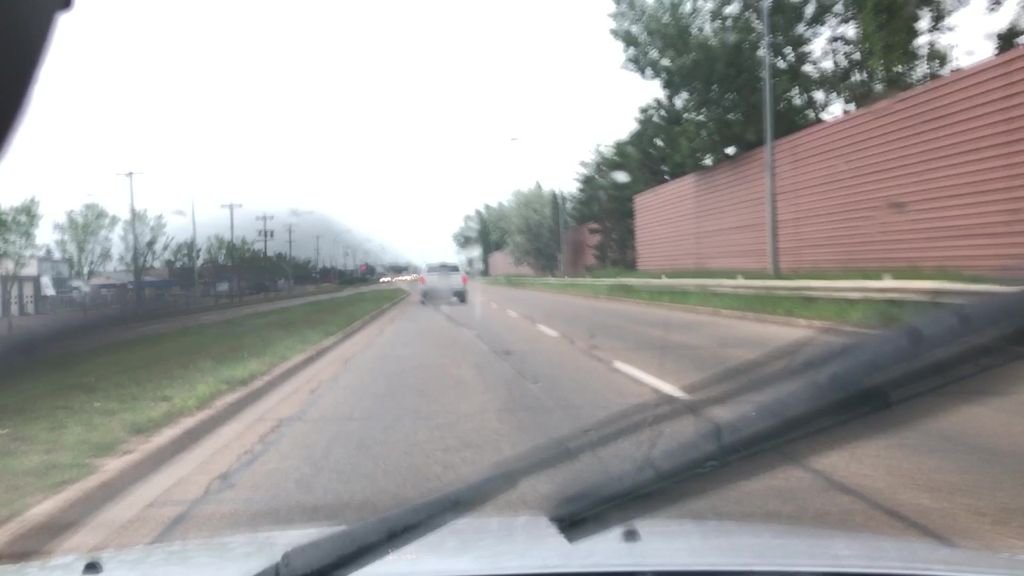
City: edmonton